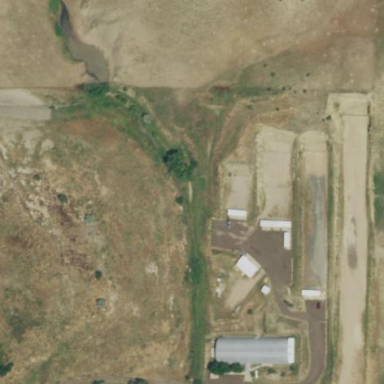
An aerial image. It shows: Building used for shooting sports.